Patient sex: F
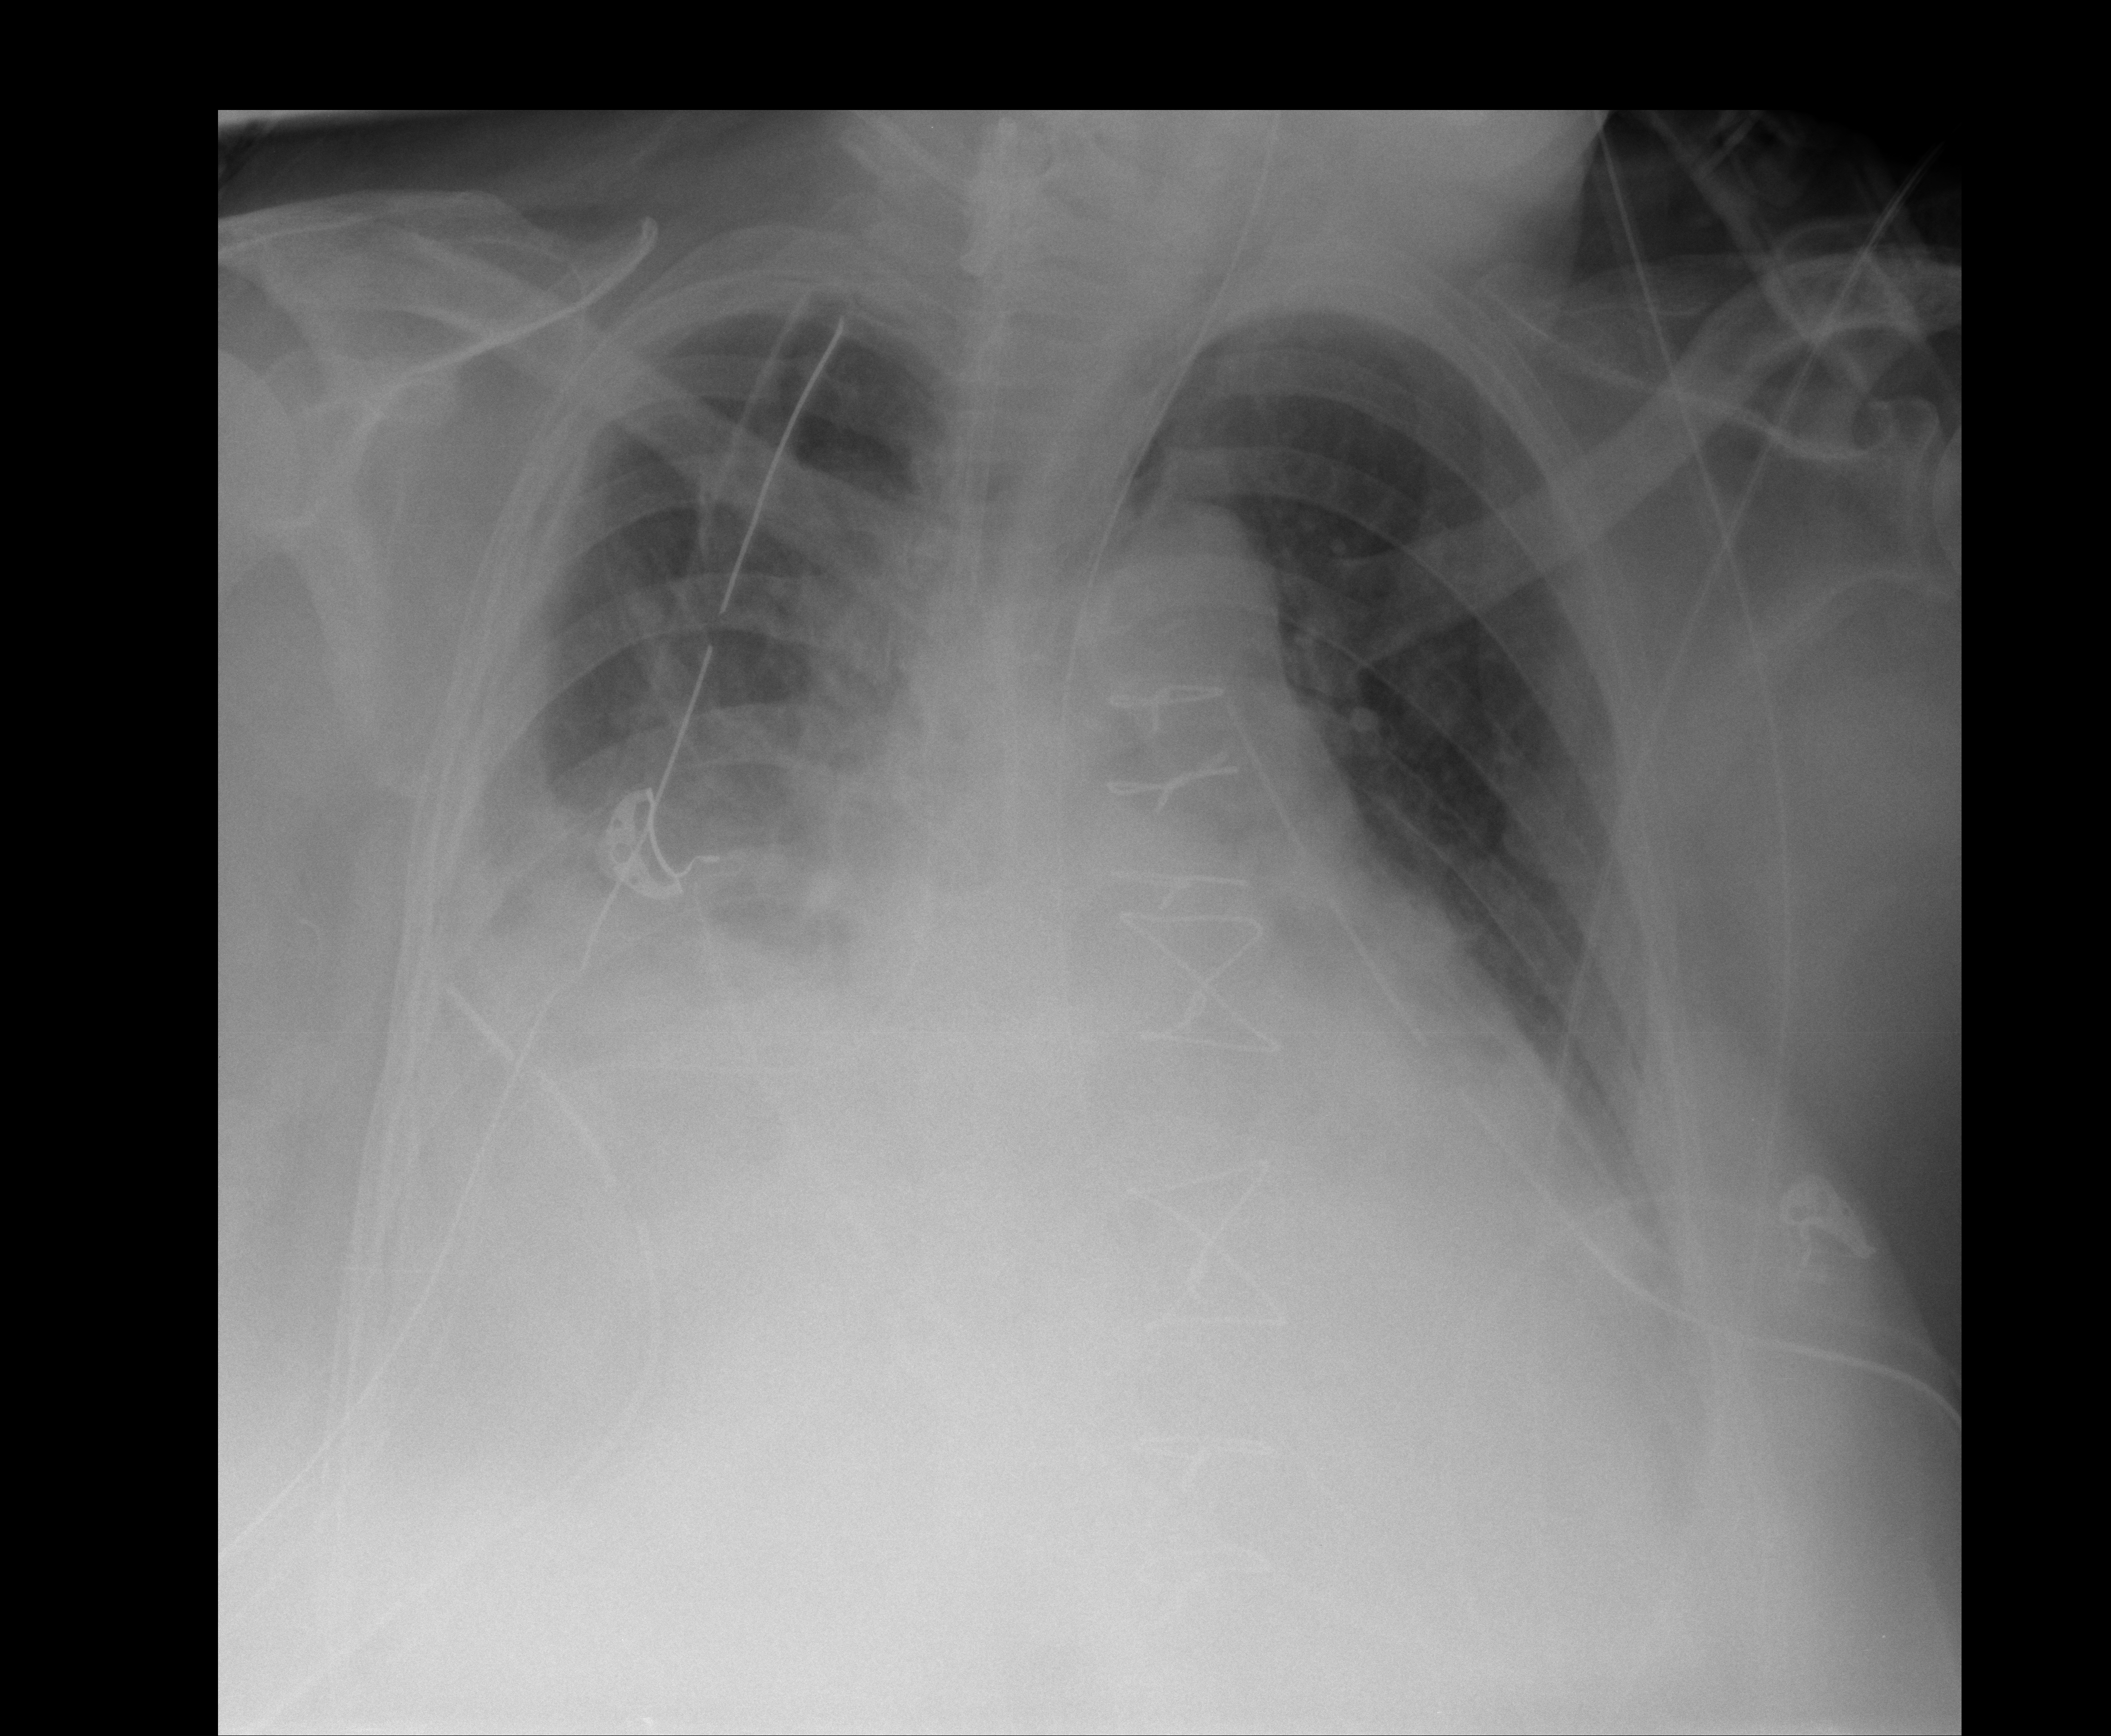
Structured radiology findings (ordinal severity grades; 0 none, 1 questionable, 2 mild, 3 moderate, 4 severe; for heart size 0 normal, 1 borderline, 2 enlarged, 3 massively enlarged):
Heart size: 2
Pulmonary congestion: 0
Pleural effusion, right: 2
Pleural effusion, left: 2
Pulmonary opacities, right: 0
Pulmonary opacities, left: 0
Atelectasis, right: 3
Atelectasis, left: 2